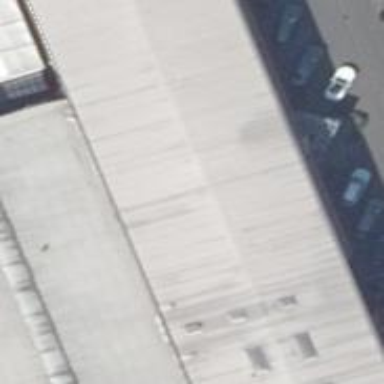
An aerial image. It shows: Car shop.